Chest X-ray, PA view. Patient: 53 years old, sex F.
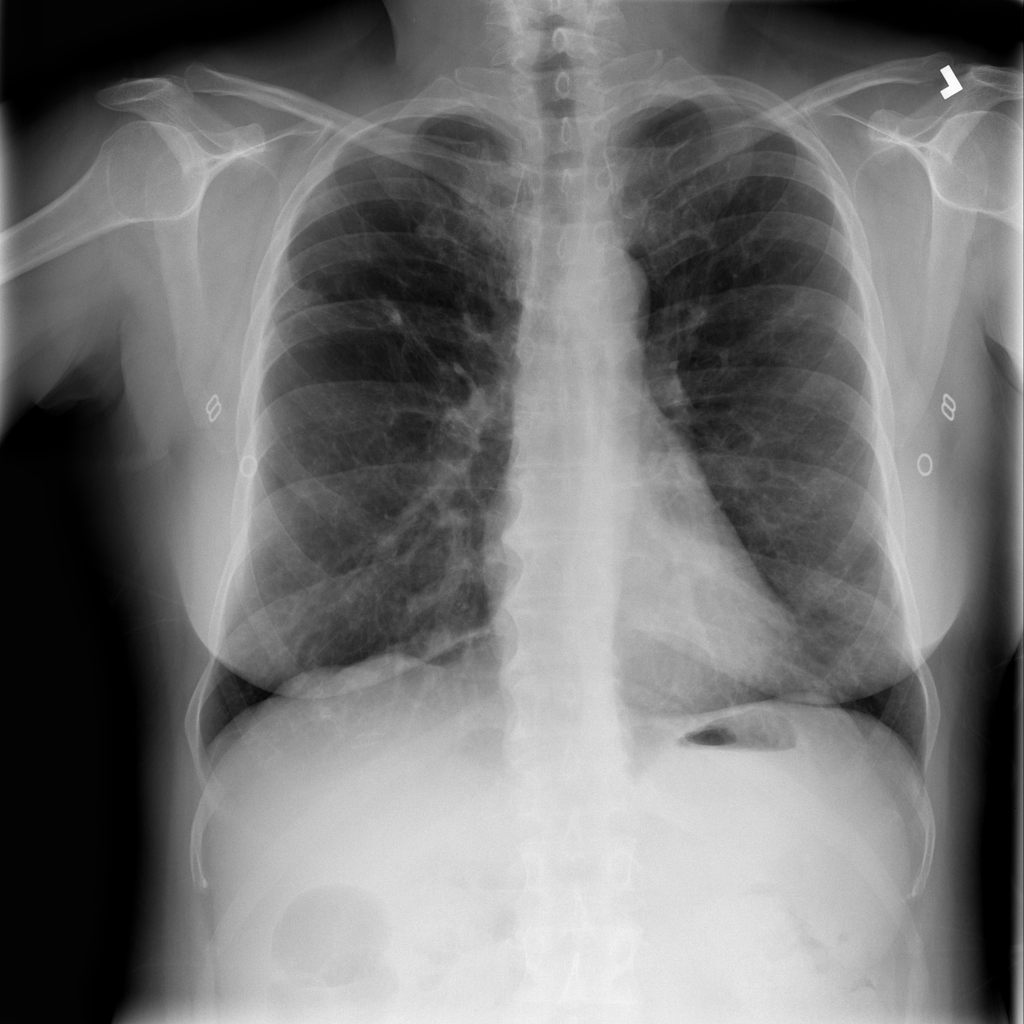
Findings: No Finding